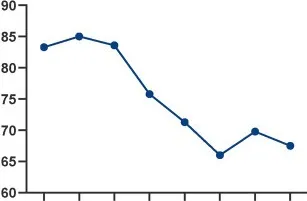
Changes in infectious indicators over time. Changes in N.
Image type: pathology (giemsa)